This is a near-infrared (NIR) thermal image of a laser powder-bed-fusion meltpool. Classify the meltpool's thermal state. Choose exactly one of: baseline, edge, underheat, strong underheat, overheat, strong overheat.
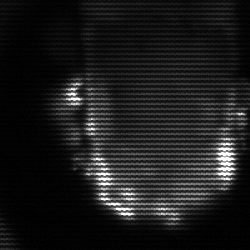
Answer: baseline